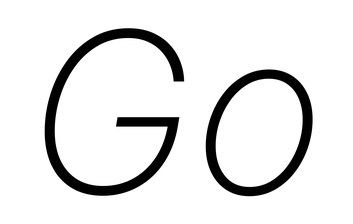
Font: Inter-Italic_ExtraLight_Italic